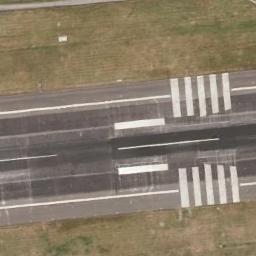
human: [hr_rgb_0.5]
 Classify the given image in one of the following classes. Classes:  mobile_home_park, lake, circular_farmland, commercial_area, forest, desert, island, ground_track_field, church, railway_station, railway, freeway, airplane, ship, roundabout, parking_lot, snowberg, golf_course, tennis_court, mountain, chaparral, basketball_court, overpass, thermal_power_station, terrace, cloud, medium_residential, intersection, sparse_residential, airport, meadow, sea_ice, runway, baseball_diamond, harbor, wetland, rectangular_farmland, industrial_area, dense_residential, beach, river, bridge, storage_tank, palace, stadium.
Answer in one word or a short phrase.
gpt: runway